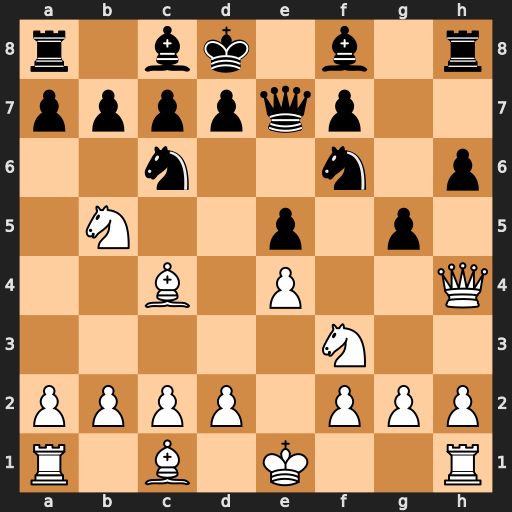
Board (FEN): r1bk1b1r/ppppqp2/2n2n1p/1N2p1p1/2B1P2Q/5N2/PPPP1PPP/R1B1K2R
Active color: w
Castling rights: KQ
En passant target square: -
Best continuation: Nxg5 hxg5 Qxh8